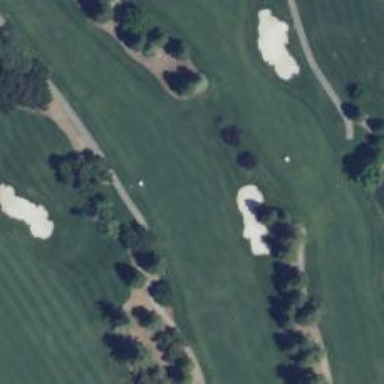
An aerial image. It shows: Golf cartpath that is also road path.